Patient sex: F
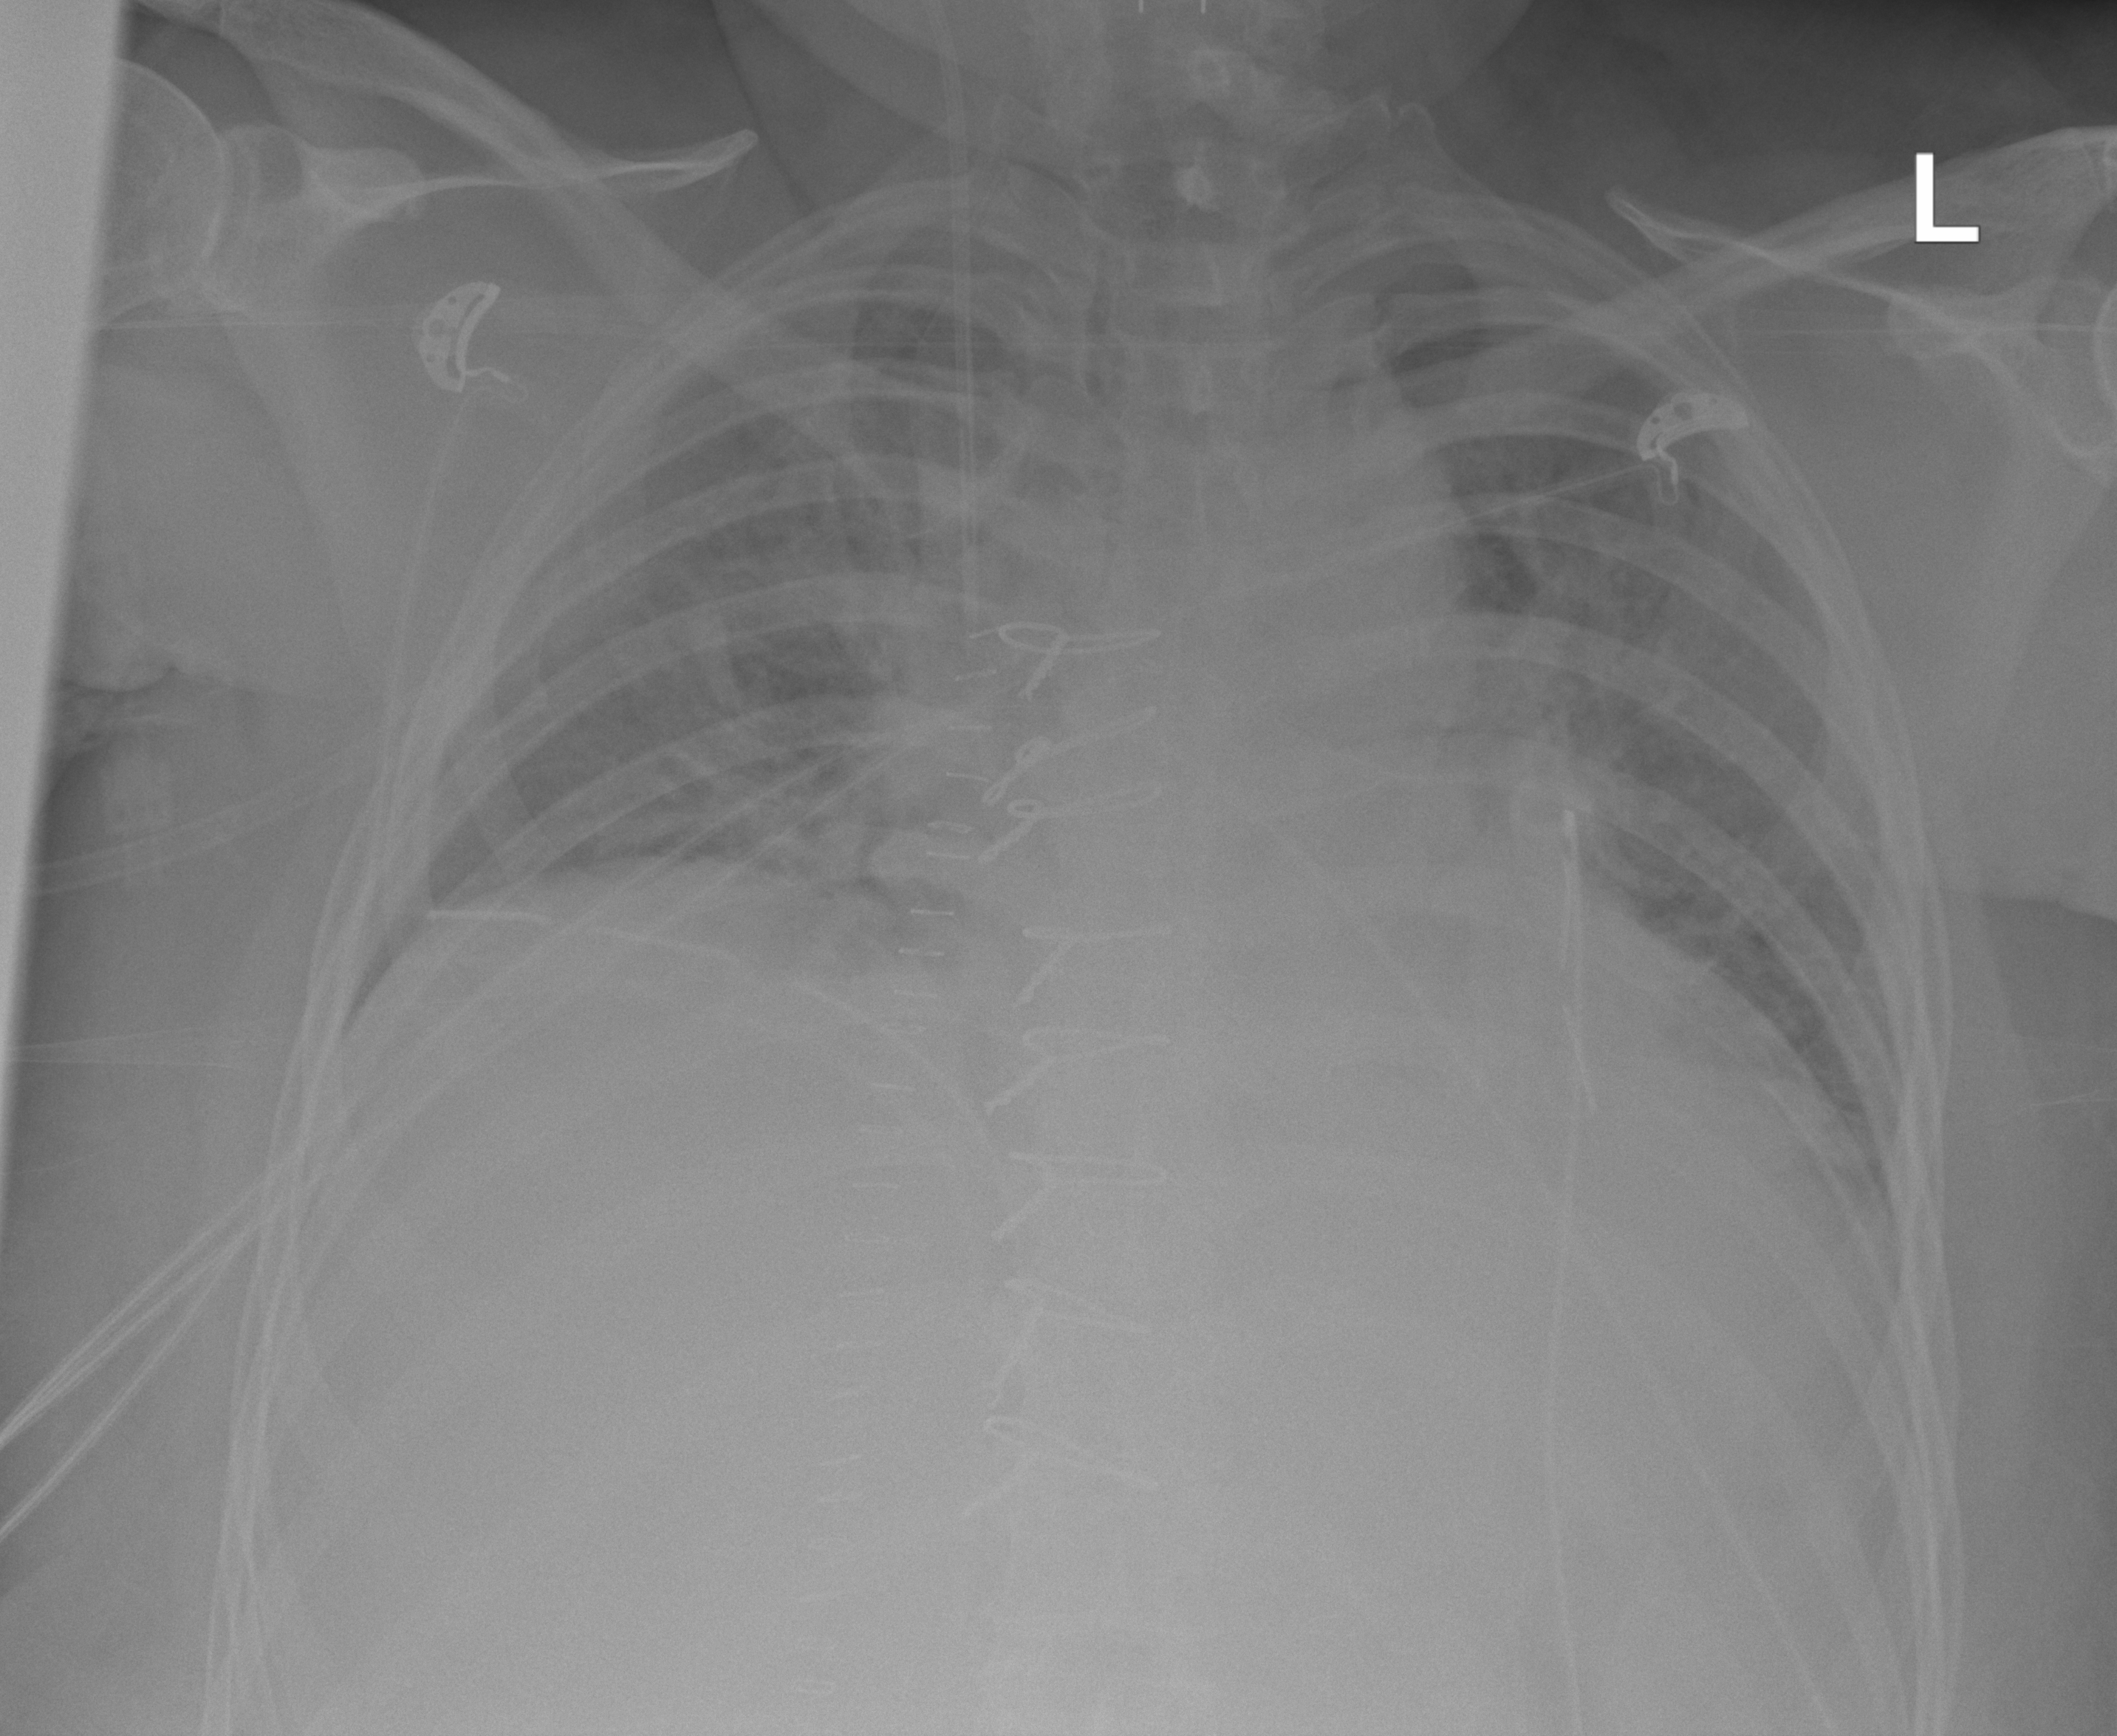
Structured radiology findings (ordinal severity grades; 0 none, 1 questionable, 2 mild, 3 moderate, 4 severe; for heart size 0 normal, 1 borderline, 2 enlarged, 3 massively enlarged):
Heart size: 2
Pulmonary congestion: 2
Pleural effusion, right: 0
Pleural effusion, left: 0
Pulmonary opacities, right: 0
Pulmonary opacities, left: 2
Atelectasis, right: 2
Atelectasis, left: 2